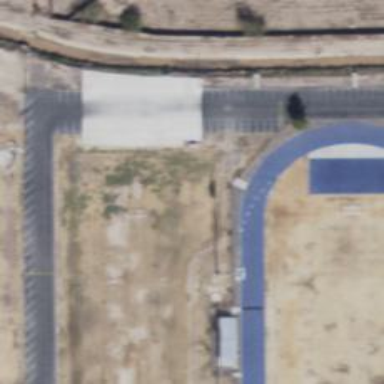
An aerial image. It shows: Athletics pitch used for leisure sports activities.